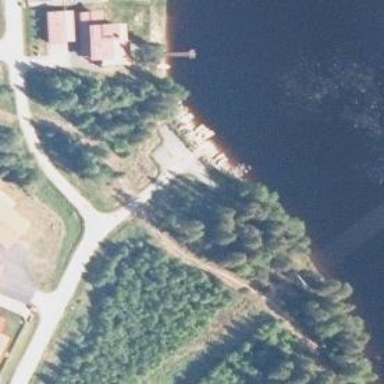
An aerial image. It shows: Slipway for leisure land vehicles on service road.